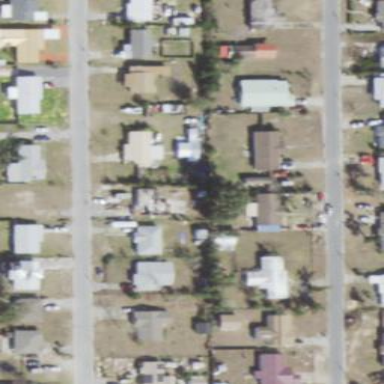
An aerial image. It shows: This residential area consists of single-family homes.